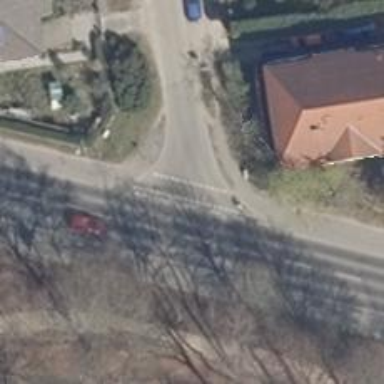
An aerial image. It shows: Unmarked road crossing.